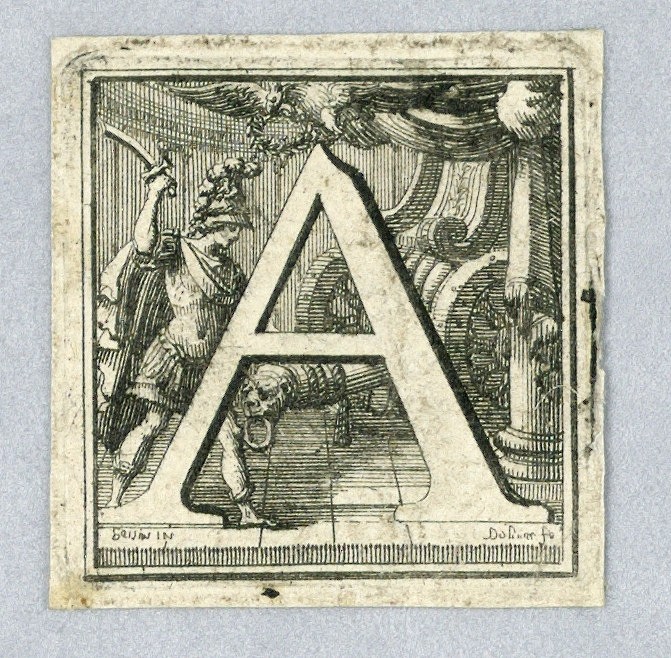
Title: Figural Letter, Capital A
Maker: Juan Dolívar, Spanish, active in France, 1641–1692
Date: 1685–1692
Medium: Etching and engraving on paper
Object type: Print
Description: Shown standing before Alexander the Great cutting the Gordian knot. Two framing lines.